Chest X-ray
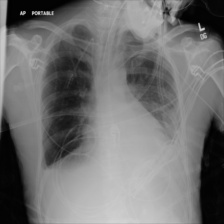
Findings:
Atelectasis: negative
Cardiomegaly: negative
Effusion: positive
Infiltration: positive
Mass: negative
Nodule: negative
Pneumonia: negative
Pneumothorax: negative
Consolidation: positive
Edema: positive
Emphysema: negative
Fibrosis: negative
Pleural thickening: negative
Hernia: negative